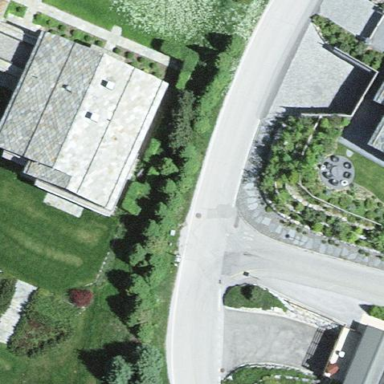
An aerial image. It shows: Simple house.